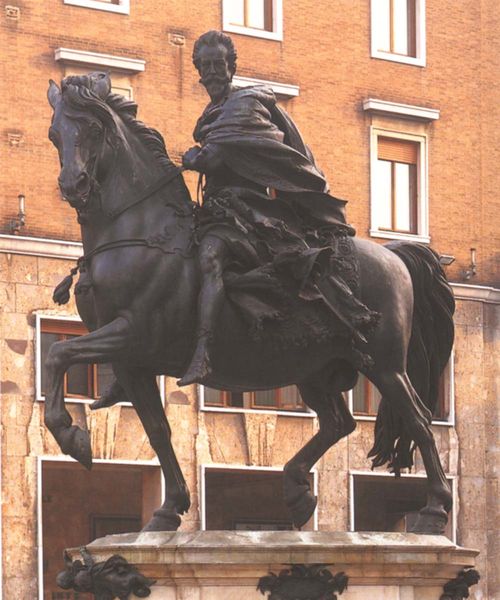
Titel: Reitermonument des Alessandro Farnese
Künstler: Francesco Mocchi
Standort: Piacenza, Piazza dei Cavalli (EU - I - Lombardei)
Schlagwörter: mann, marmor, sockel, mantel, pferd, reiter, statue, bronze, denkmal, barfuß, wallenstein, standbild, trab, scheut